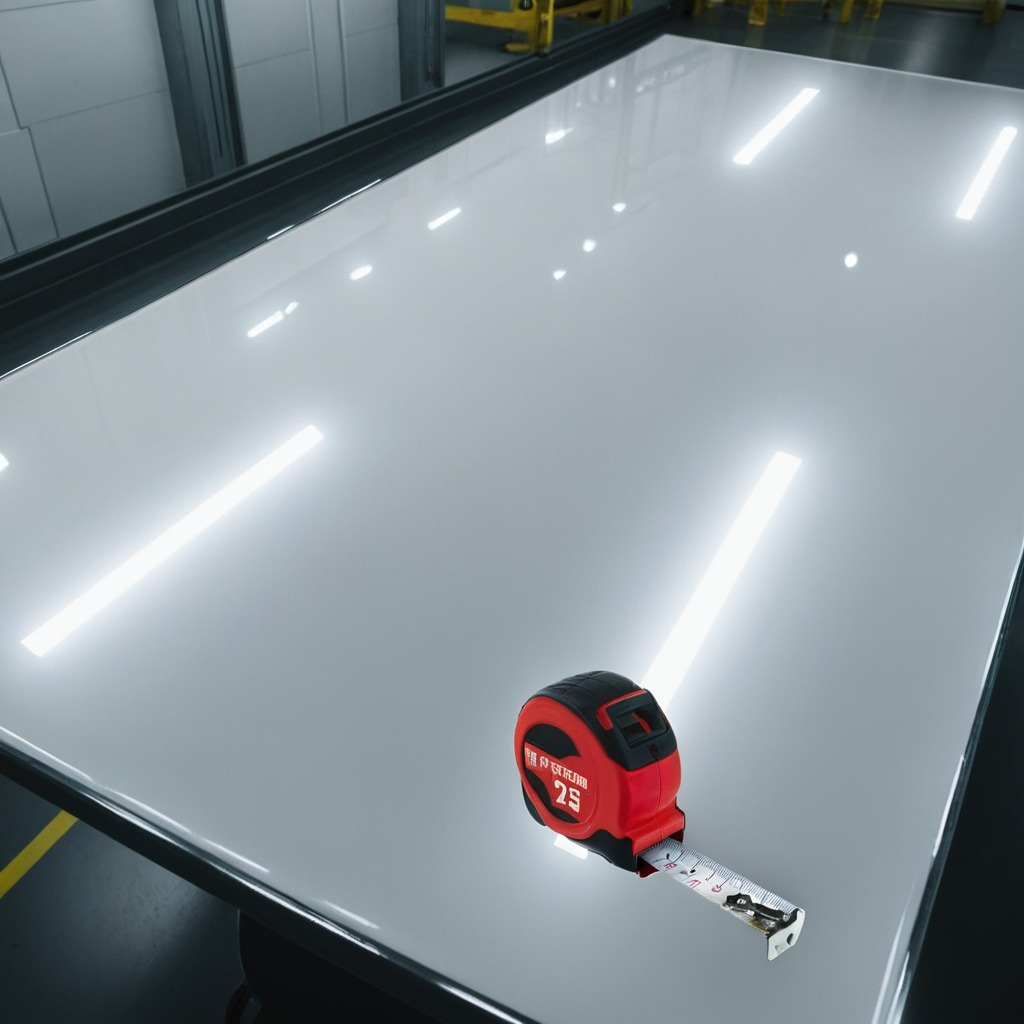
A measuring tape lies on a high-gloss table in a ship maintenance bay industrial lighting.